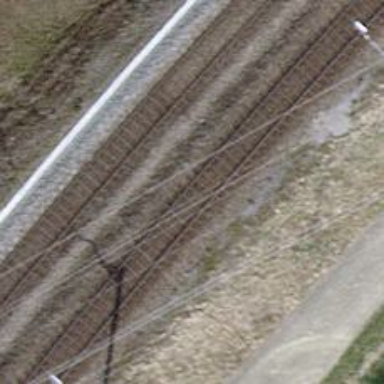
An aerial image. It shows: Railway with electrified contact lines running along embankment.